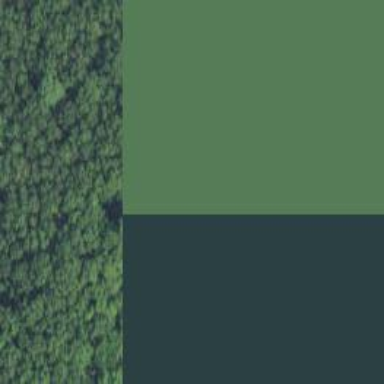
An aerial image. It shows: Mixed woodland area with various types of leaves.